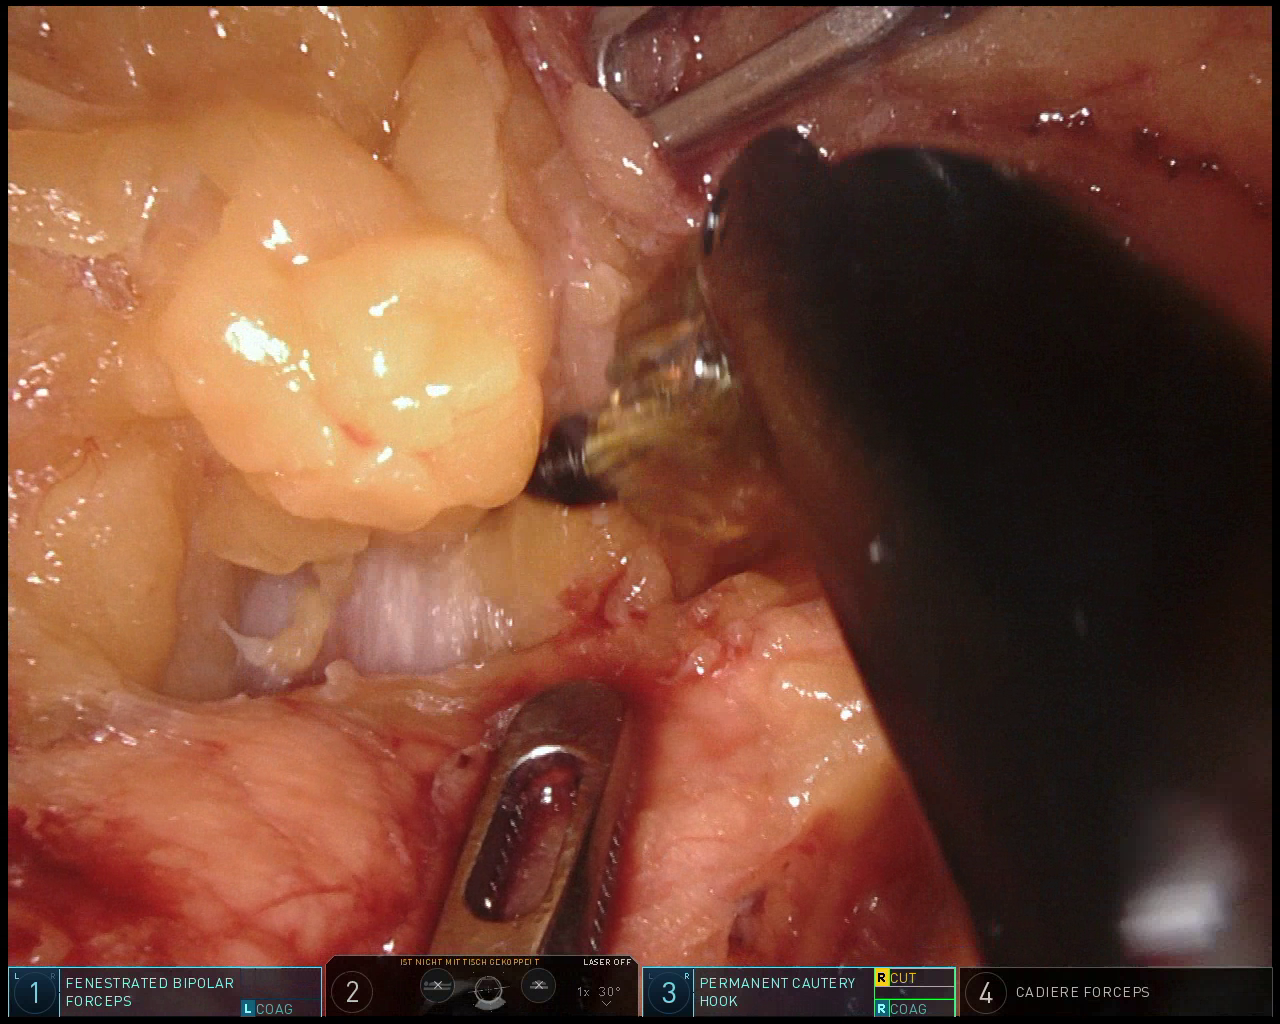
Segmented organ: pancreas
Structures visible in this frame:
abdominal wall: no
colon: no
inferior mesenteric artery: no
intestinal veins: no
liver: no
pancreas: yes
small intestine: no
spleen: no
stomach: yes
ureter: no
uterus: no
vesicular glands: no